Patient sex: F
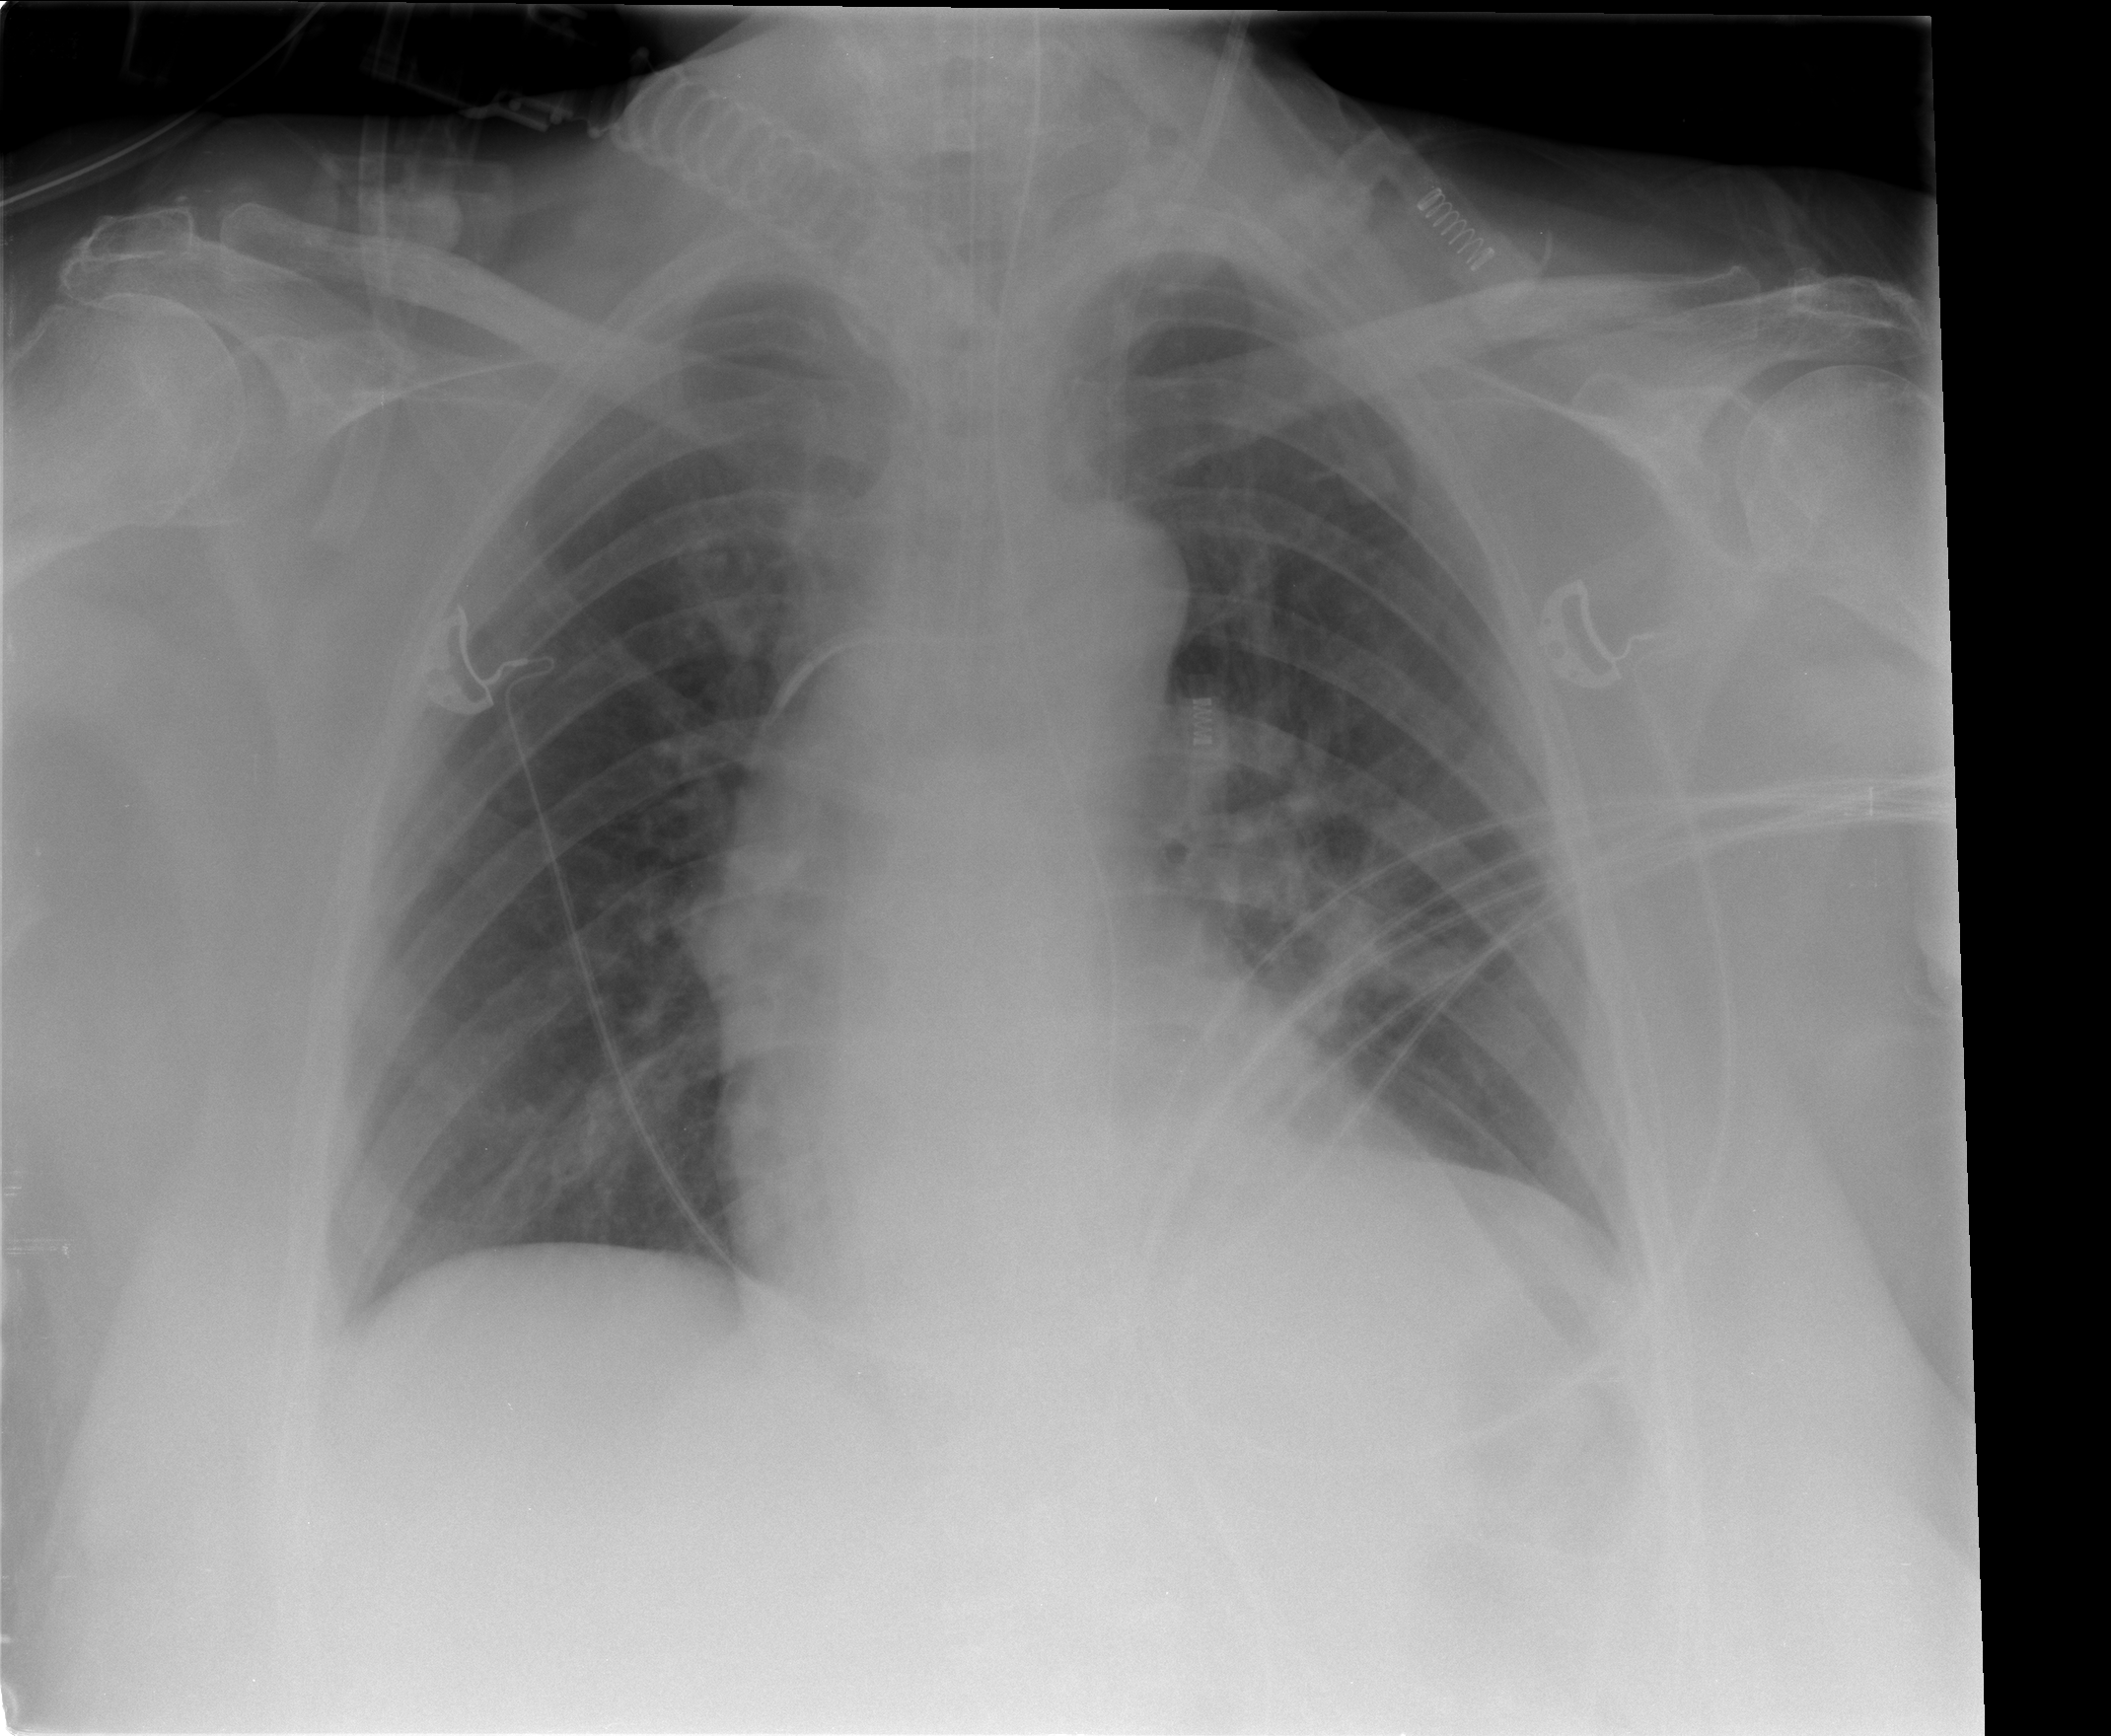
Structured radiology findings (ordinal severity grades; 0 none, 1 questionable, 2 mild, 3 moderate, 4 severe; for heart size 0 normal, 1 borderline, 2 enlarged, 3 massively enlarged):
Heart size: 0
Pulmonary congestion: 0
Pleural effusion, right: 1
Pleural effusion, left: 1
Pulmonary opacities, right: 0
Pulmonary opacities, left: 2
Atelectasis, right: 0
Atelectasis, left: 2